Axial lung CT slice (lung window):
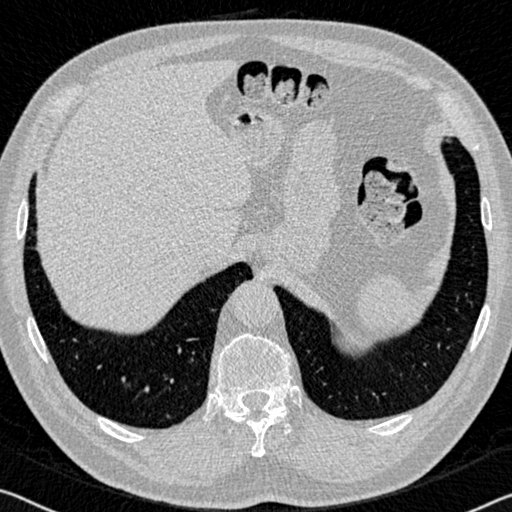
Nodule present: no